如图, $E$ 是平行四边形 $ABCD$ 的边 $BA$ 延长线上的一点, $CE$ 交 $AD$ 于点 $F$, 交 $BD$ 于点 $G$, $AE:AB=1:3$, 设 $\overrightarrow{BA}=\vec{a}$, $\overrightarrow{BC}=\vec{b}$, 用向量 $\vec{a}$、$\vec{b}$ 分别表示 $\overrightarrow{EG}=$ \underline{\quad\quad}.

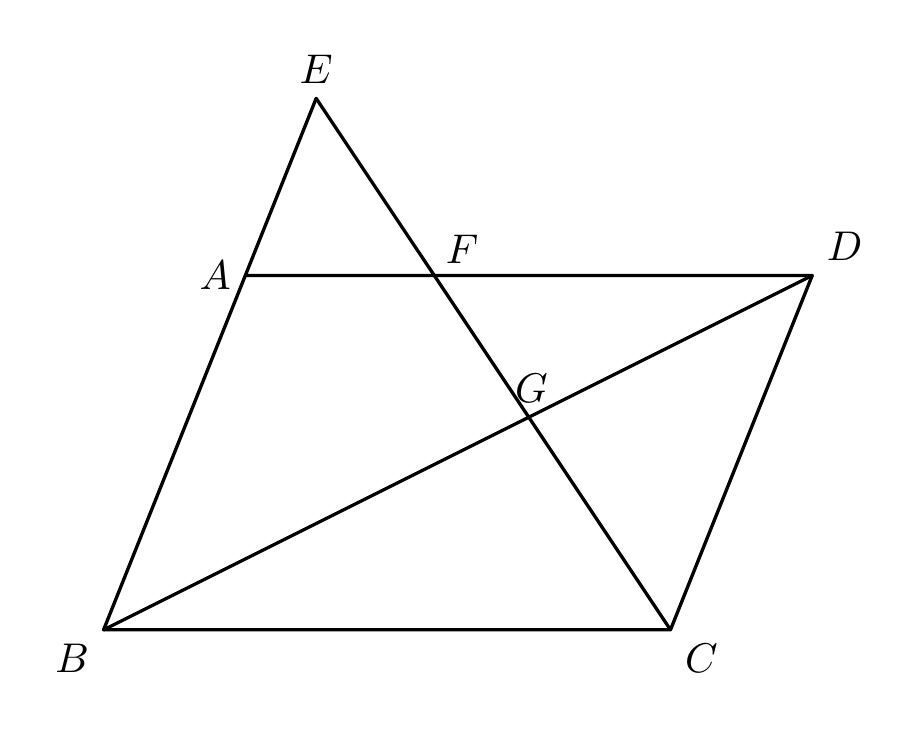
【解答】
【答案】 $\frac{4}{7}\vec{b}-\frac{16}{21}\vec{a}$

\textbf{【分析】} 本题主要考查了平行四边形的性质、相似三角形、向量的线性运算, 掌握向量的线性运算成为解题的关键.

先说明 $BE=\frac{4}{3}AB$、$BE:AB=4:3$, 即 $\overrightarrow{BE}=\frac{4}{3}\vec{a}$, 进而得到 $\overrightarrow{EC}=\overrightarrow{BC}-\overrightarrow{BE}$, 再利用平行四边形的性质、相似三角形可得 $EG:CG=BE:CD=4:3$, 进而得到 $EG:EC=4:7$, 则 $\overrightarrow{EG}=\frac{4}{7}\overrightarrow{EC}=\frac{4}{7}\overrightarrow{BC}-\frac{4}{7}\overrightarrow{BE}$, 进而完成解答.

\textbf{【详解】} 解: $\because AE:AB=1:3$,

\(
\therefore BE=\frac{4}{3}AB,\ BE:AB=4:3,
\)

\(
\therefore \overrightarrow{BE}=\frac{4}{3}\vec{a},
\)

\(
\therefore \overrightarrow{EC}=\overrightarrow{BC}-\overrightarrow{BE}.
\)

$\because$ 平行四边形 $ABCD$,

\(
\therefore AB=CD,\ AB\parallel CD,
\)

\(
\therefore CD\parallel BE,
\)

\(
\therefore \triangle BEG \backsim \triangle DCG,
\)

\(
\therefore EG:CG=BE:CD,
\)

$\because AE:AB=1:3$,

\(
\therefore BE:CD=4:3,
\)

\(
\therefore EG:CG=BE:CD=4:3,
\)

\(
\therefore EG:EC=4:7,
\)

\(
\therefore \overrightarrow{EG}=\frac{4}{7}\overrightarrow{EC}=\frac{4}{7}\overrightarrow{BC}-\frac{4}{7}\overrightarrow{BE}=\frac{4}{7}\vec{b}-\frac{4}{7}\times\frac{4}{3}\vec{a}=\frac{4}{7}\vec{b}-\frac{16}{21}\vec{a}.
\)

故答案为: $\frac{4}{7}\vec{b}-\frac{16}{21}\vec{a}$.